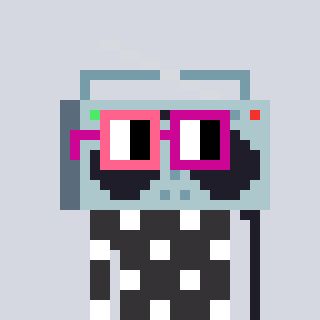
a pixel art character with square pink and red glasses, a boombox-shaped head and a grayscale-colored body on a cool background